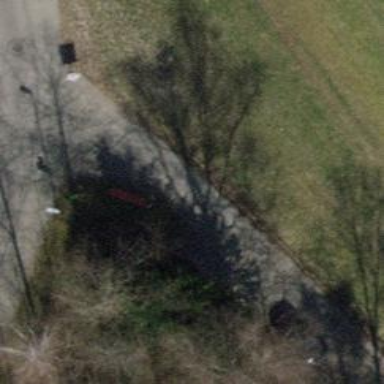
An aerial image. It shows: Red bench.